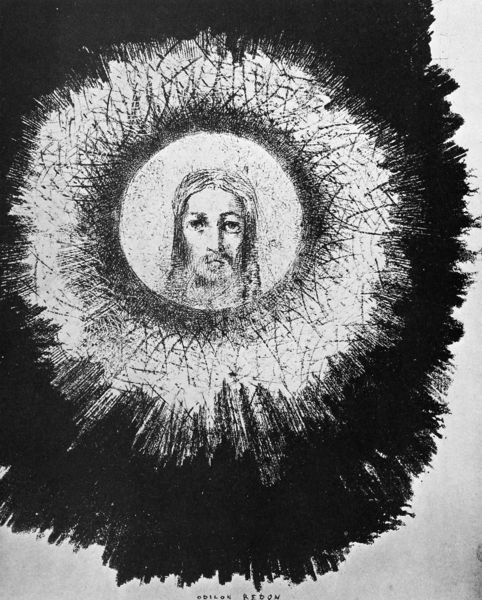
Titel: „Tentation de Saint-Antoine“ (Erstausgabe)
Künstler: Odilon Redon
Institution: New York, International Museum of Photography (George Eastman House)
Schlagwörter: dunkel, kopf, mann, schatten, hell, kreide, licht, mitte, schwarz, weiss, zeichnung, bart, jung, augen, gesicht, bildnis, auge, dunkelheit, haare, blatt, kreis, rund, schrift, papier, linien, weis, ring, medaillon, strahlen, schwarzweiss, radierung, kranz, pupille, tinte, christus, jesus, antlitz, leicht, geicht, glorie, strahlenkranz, aura, langes haar, odilon redon, der retter, strahlenkran